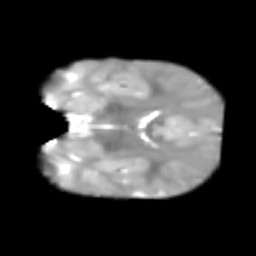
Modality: T2w
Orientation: coronal
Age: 7
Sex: male
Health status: healthy